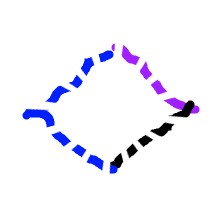
Shape: rhombus